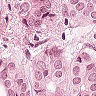
Metastatic tissue present: yes